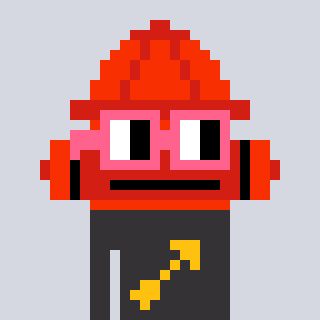
a pixel art character with square pink glasses, a fire hydrant-shaped head and a grayscale-colored body on a cool background